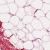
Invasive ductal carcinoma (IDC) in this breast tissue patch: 0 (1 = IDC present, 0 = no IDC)